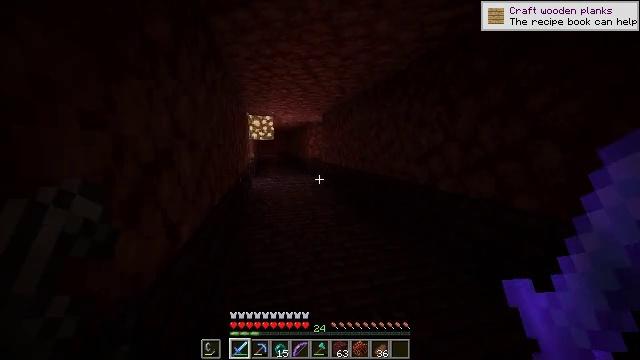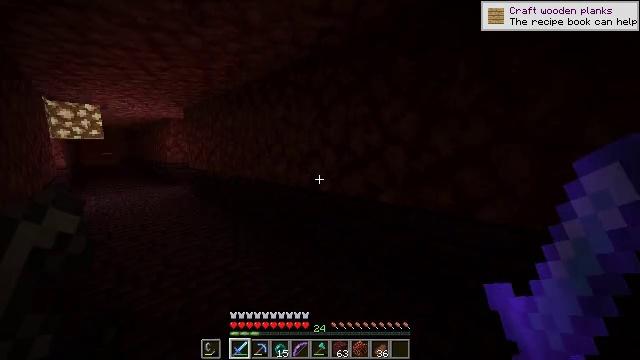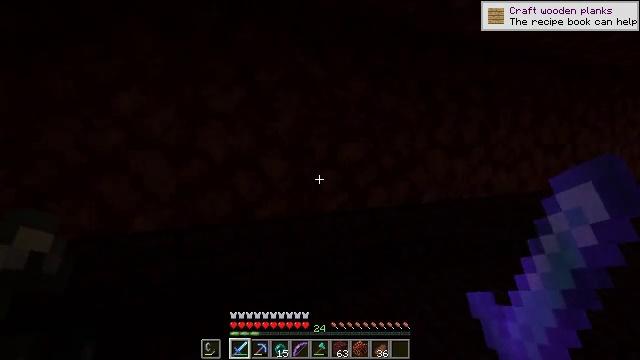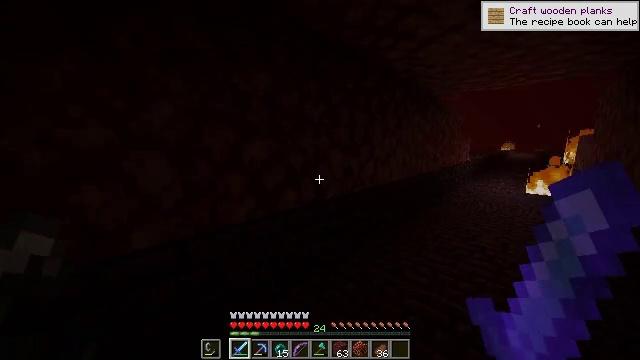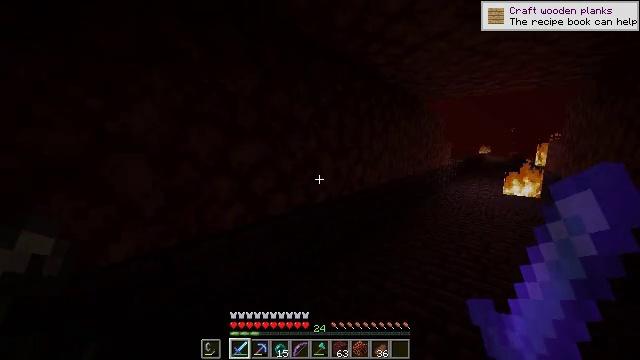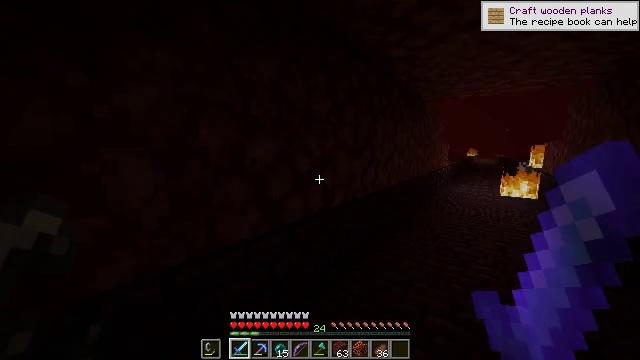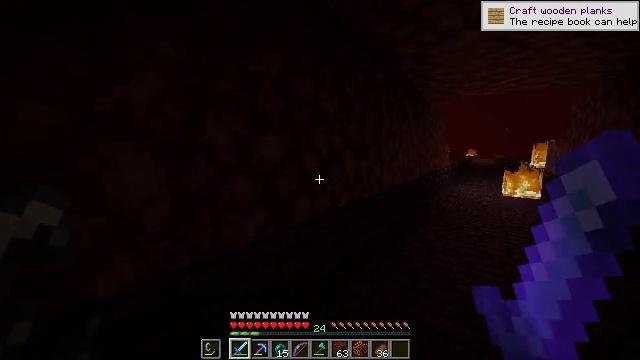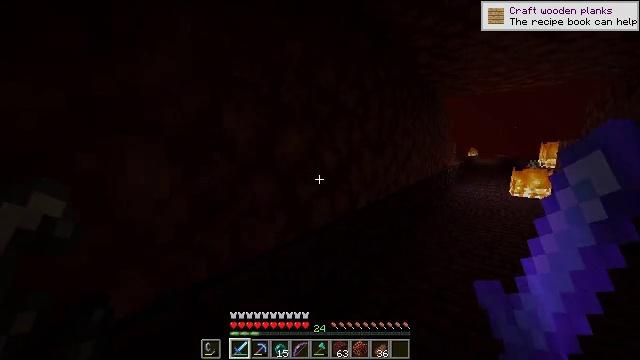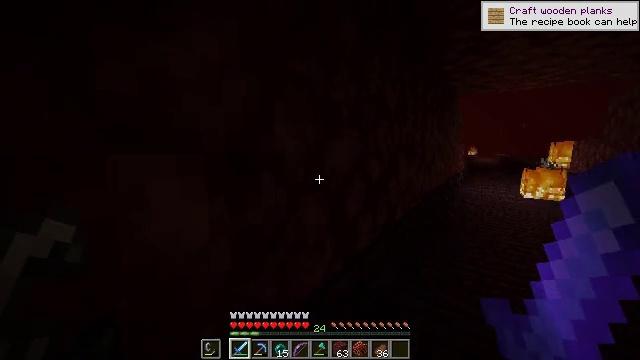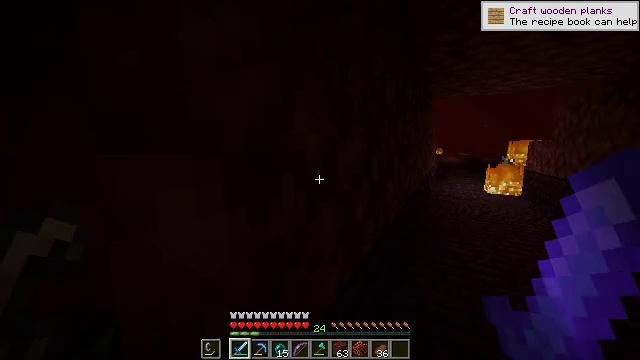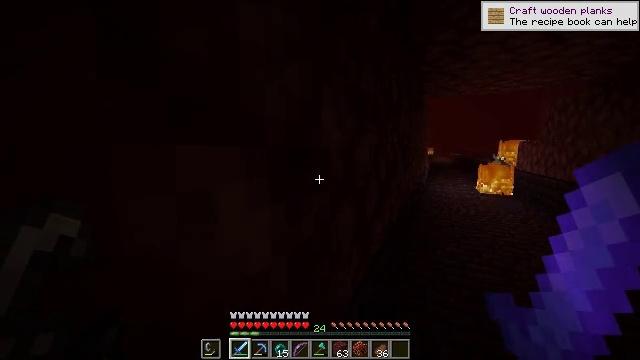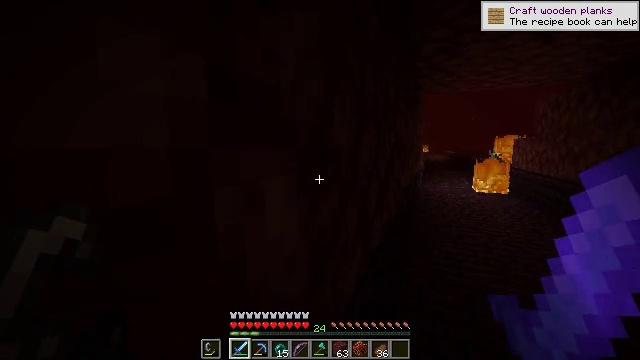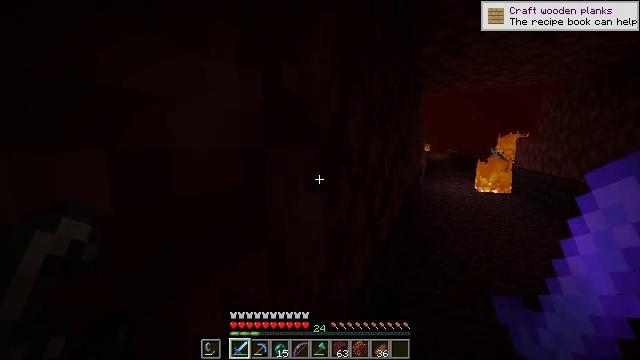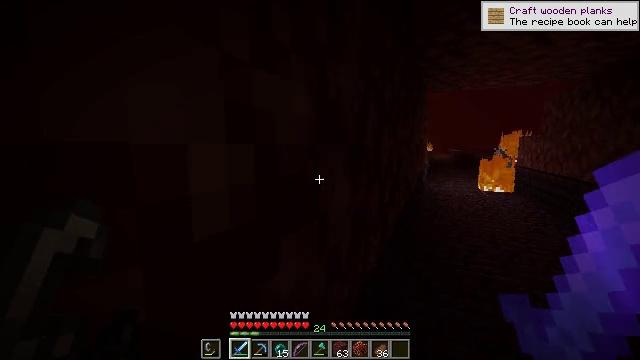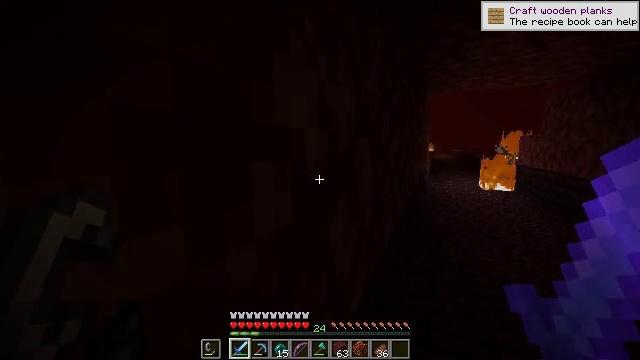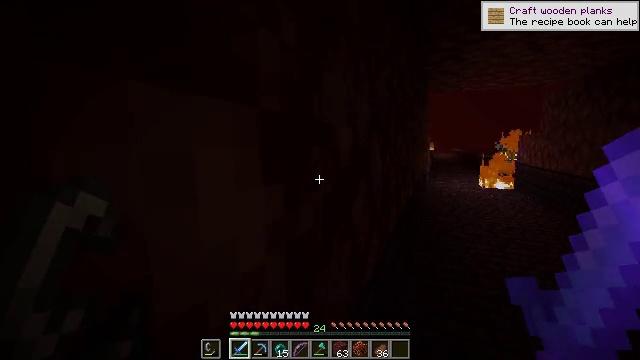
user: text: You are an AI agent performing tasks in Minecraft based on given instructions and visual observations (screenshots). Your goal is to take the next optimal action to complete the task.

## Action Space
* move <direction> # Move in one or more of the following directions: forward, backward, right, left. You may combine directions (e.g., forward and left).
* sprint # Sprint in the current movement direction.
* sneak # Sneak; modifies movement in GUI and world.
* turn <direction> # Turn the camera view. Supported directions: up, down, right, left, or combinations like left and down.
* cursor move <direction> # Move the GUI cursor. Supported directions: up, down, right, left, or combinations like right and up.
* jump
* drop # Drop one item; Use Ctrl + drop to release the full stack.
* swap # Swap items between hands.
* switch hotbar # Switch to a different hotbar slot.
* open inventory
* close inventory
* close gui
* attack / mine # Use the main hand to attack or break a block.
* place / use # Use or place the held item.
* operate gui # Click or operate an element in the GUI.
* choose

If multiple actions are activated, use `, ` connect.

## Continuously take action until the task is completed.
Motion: motion action
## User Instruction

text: Smash the glowstone with a tool.
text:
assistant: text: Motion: move forward, sprint, turn right
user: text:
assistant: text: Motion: move forward, sprint, turn right
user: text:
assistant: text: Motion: move forward and move left, sprint, turn right
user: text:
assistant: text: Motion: move forward and move left, sprint, turn right
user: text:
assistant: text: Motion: move forward and move left, sprint, turn right
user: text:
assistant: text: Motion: move forward and move left, sprint
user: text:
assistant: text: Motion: move forward and move left, sprint
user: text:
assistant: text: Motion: move forward and move left, sprint
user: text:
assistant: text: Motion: move left, sprint, turn right
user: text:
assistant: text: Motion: move back and move left, sprint, turn right
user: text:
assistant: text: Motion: move back and move left, sprint, turn right
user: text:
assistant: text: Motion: move back and move left, sprint
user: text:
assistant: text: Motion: move back and move left, sprint
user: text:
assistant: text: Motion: move back and move left, sprint
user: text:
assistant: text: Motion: move back and move left, sprint
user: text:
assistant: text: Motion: move back and move left, sprint, turn left
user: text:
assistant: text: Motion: move back and move left, sprint, turn left
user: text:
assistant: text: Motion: move back and move left, sprint, turn left
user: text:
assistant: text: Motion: move back and move left, sprint, turn left and down
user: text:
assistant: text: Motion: move left, sprint, turn left and down
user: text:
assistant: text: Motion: move forward and move left, sprint, turn left
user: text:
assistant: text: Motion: move forward and move left, sprint, turn left
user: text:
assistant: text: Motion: move forward and move left, sprint, turn left and up
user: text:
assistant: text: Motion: move forward and move left, sprint
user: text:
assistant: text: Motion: move forward and move left, sprint, turn right and up
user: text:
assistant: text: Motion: move forward, sprint, turn left and up
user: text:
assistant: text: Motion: move forward, sprint, turn left
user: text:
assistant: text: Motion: move forward, sprint
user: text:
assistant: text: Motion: move forward, sprint
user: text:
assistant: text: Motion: move forward, sprint